Field crop: maize
Growth stage: 2
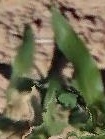
Species: maize